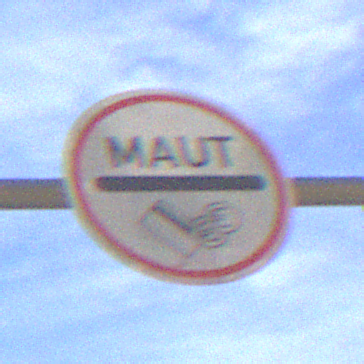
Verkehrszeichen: MautflichtigeStrecke
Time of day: MorningAfternoon
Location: Outdoor (RoadRail)
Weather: PartlyCloudy
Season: NotSpecified
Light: Natural